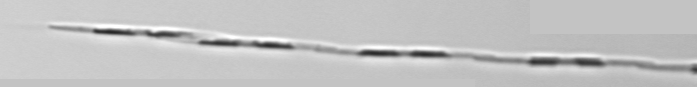
Label: Pseudo-nitzschia